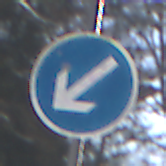
Verkehrszeichen: VorgeschriebeneVorbeifahrtLinks
Umgebung: Outdoor, Special
Tageszeit: MorningAfternoon
Wetter: Clear
Licht: Natural
Jahreszeit: Winter
Kontrast: HighContrast